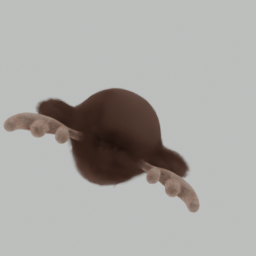
Label: animals